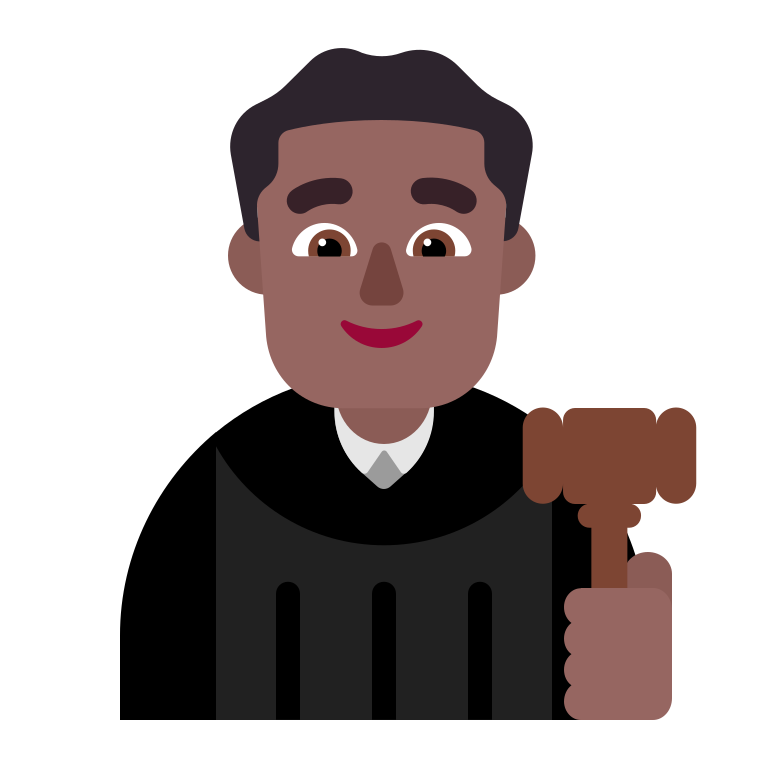
man judge flat  dark